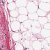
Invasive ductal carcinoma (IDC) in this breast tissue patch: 0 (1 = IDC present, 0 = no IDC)